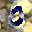
Label: 0